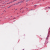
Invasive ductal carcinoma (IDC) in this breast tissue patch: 0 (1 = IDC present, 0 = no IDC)